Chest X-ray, PA view. Patient: 69 years old, sex F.
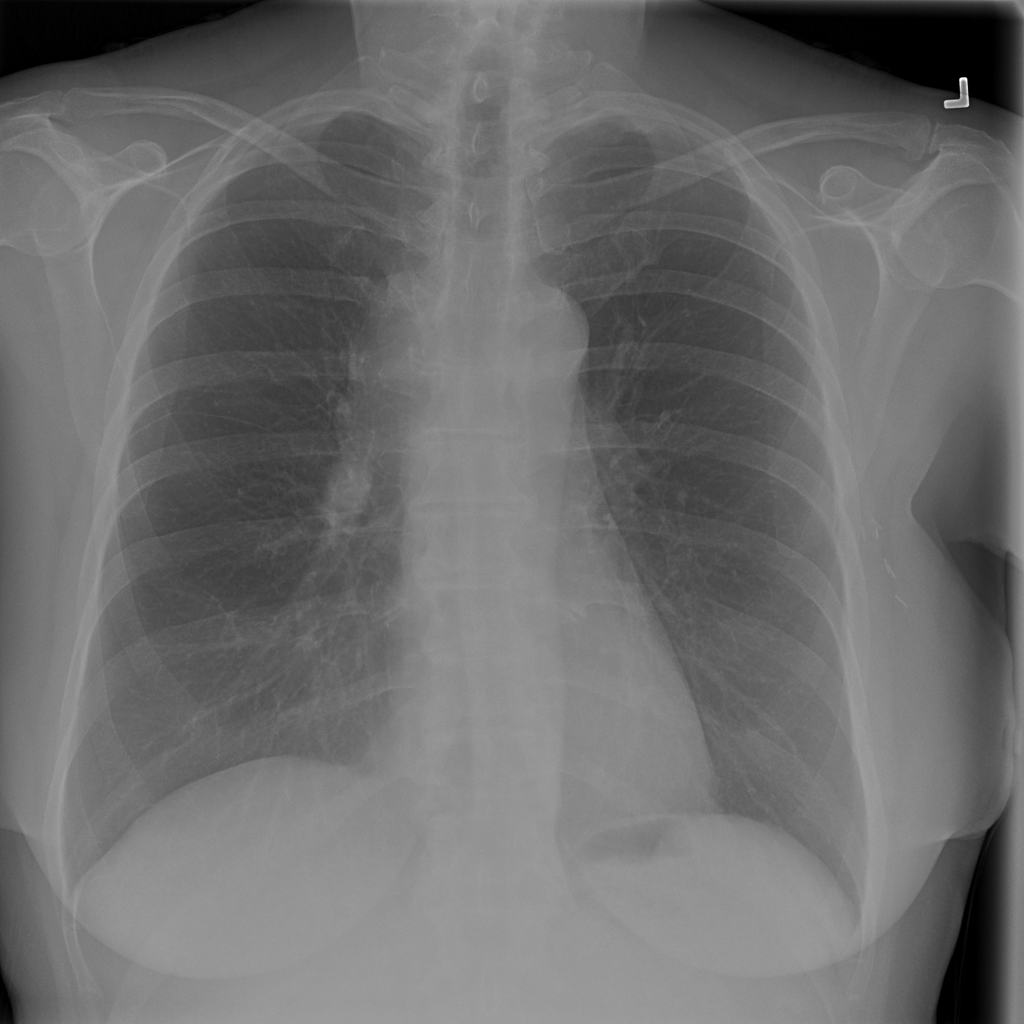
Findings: Mass